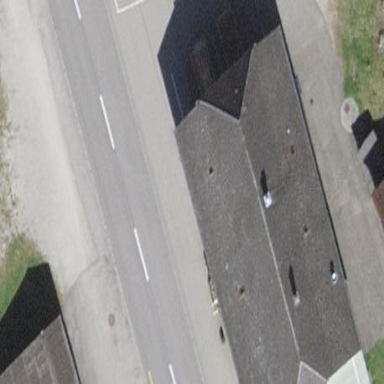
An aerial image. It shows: Restaurant housed in building with half-hipped roof.